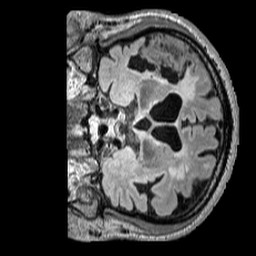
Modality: FLAIR
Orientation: coronal
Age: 69
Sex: male
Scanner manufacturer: siemens
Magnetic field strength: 3 T
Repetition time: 5 s
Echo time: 0.387 s